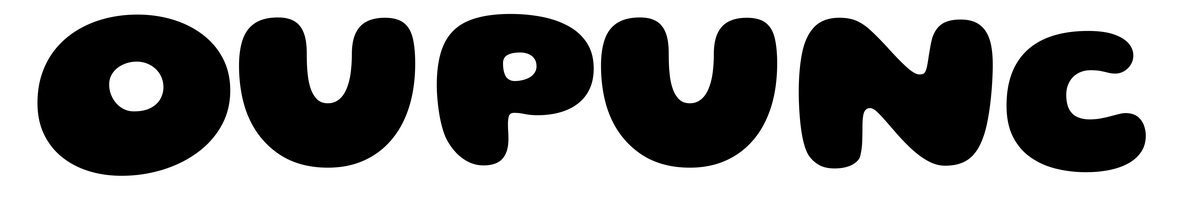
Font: Gluten_ExtraBold